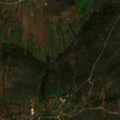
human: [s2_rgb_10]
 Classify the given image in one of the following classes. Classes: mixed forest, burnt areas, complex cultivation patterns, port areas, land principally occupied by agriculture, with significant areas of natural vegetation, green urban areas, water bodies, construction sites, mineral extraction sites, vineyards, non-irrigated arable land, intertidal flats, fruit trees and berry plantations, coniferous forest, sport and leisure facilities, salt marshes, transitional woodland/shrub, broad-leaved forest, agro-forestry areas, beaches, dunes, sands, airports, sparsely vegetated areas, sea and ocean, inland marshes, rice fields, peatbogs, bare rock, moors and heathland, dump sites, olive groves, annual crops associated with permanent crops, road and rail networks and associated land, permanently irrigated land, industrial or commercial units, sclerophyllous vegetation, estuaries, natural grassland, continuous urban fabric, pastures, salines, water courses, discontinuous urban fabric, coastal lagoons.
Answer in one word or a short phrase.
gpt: fruit trees and berry plantations, complex cultivation patterns, agro-forestry areas, sclerophyllous vegetation